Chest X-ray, AP view. Patient: 75 years old, sex M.
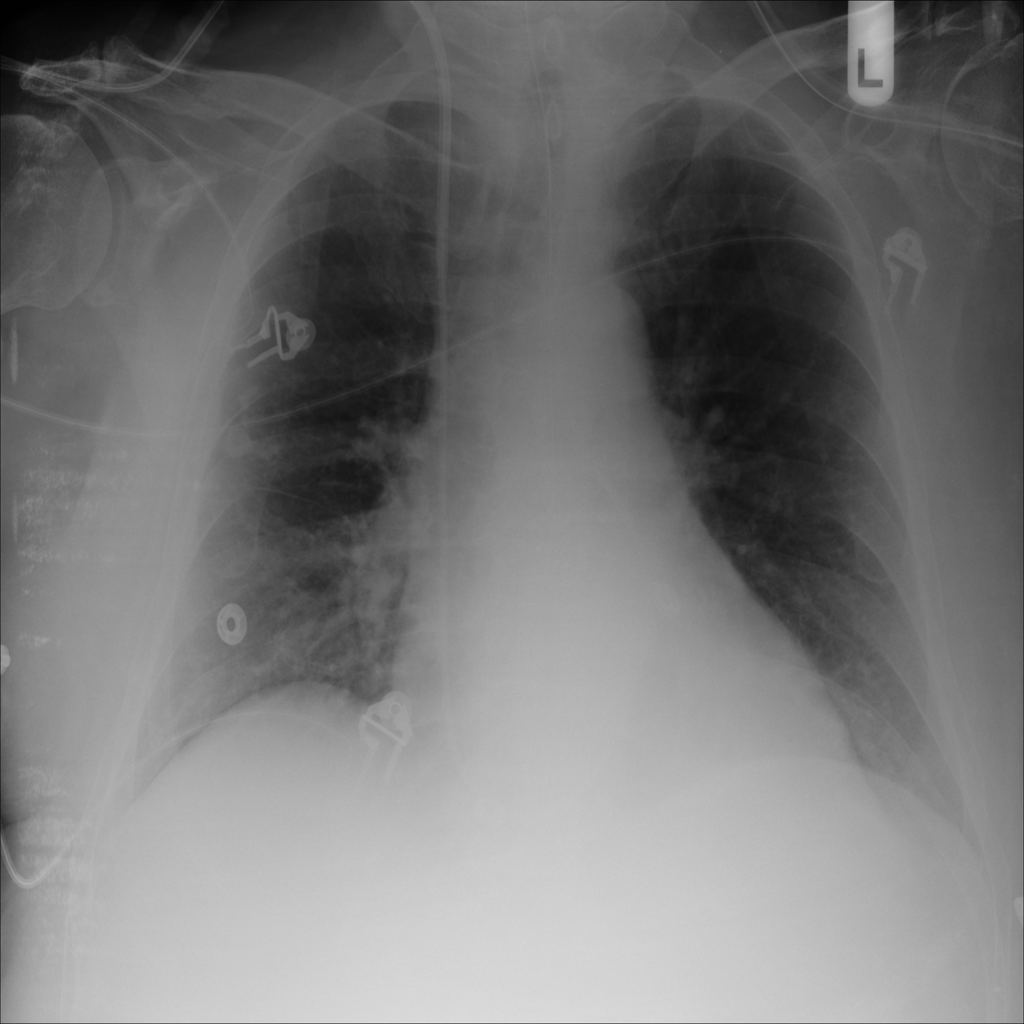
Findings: No Finding